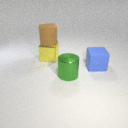
large green metal cylinder to the right of large yellow metal cube